Field crop: maize
Growth stage: 2
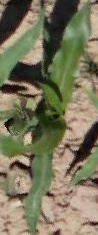
Species: maize